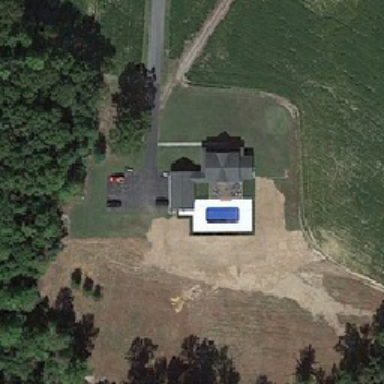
There is a house with the pool located at the edge of the two roads .